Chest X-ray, PA view. Patient: 62 years old, sex F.
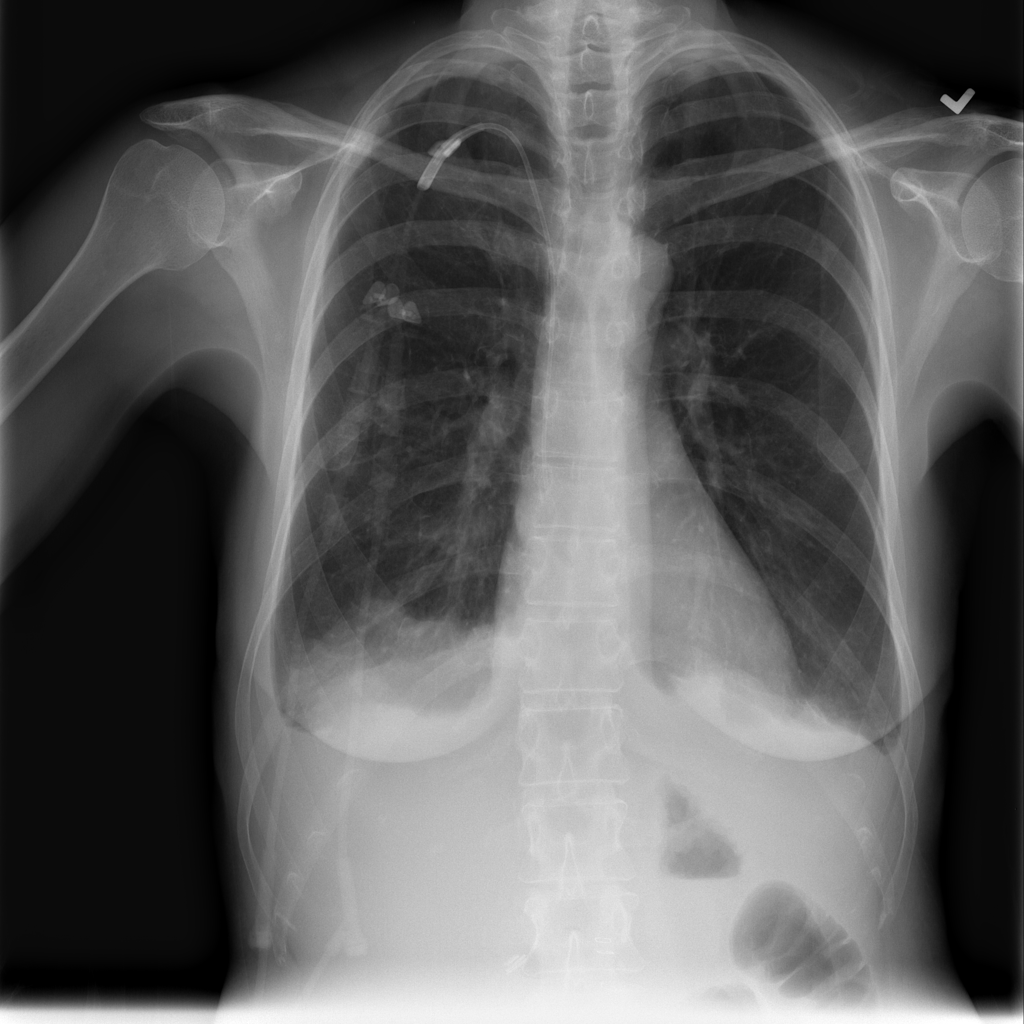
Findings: Effusion